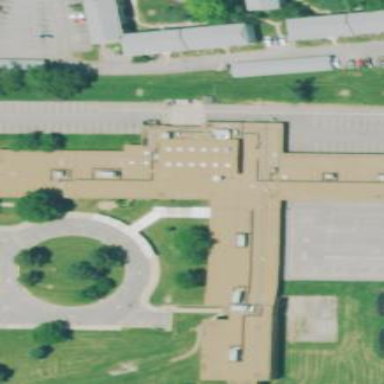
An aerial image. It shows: School building.